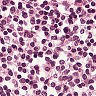
Metastatic tissue present: no